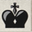
Piece: bK